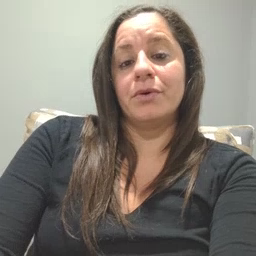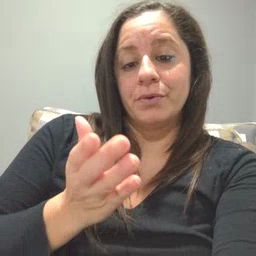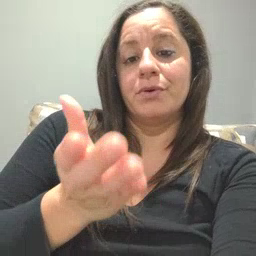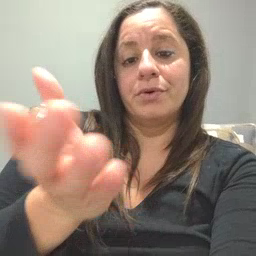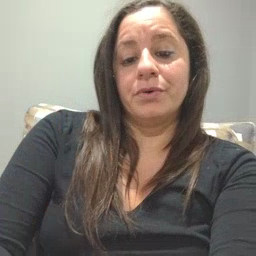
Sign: boat